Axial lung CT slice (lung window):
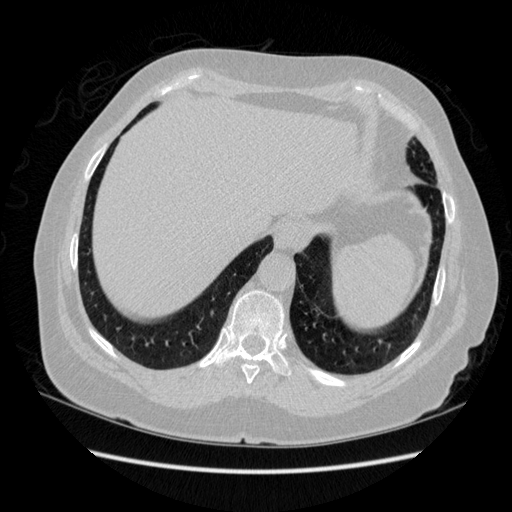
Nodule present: no